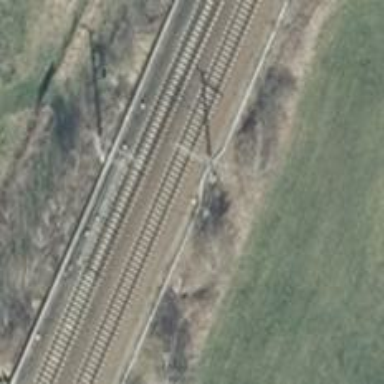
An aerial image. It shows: Milestone along the railway track with catenary mast.